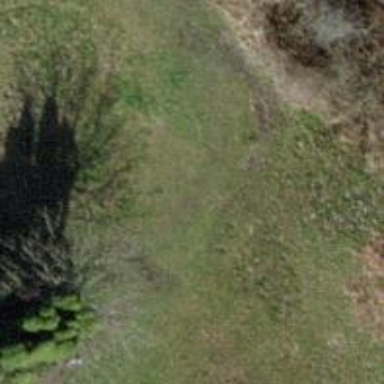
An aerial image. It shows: Unpaved path.